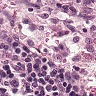
Metastatic tissue present: no